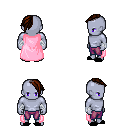
a pixel art fantasy rpg character, male body template, dark elf, purple skin, pink cape, magenta pants, brown long mohawk hairstyle, white cloth bandages, black slippers, four views (front, back, left, right), 2x2 character sprite sheet, small pixel art, hard edges, no anti-aliasing